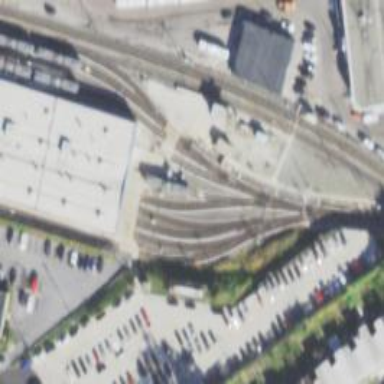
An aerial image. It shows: Yard serving the electrified light rail railway.